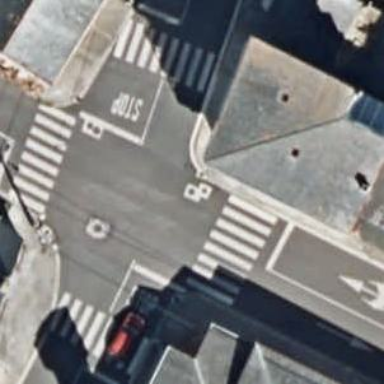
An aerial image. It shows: Road with stop sign.